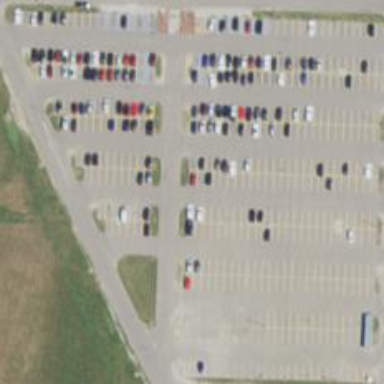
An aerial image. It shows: Parking area.